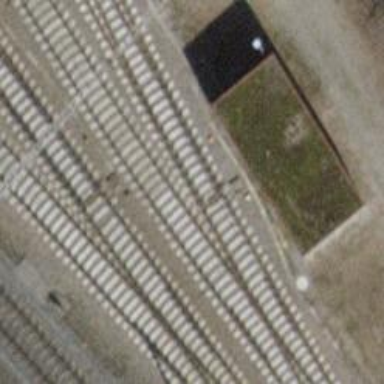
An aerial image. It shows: Railway switch.